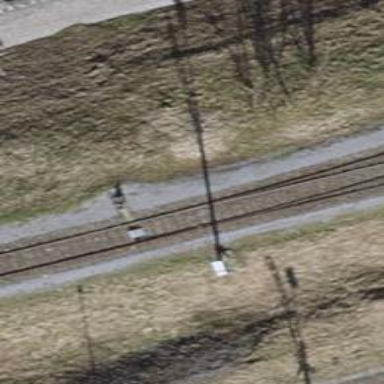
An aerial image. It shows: Railway switch.